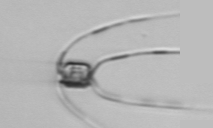
Label: Chaetoceros_peruvianis